Question: My application runs fine, the error in visual studio is just driving me crazy. The actual error is:
> Could not find a part of the path 'C:\Program Files (x86)\Microsoft Visual Studio 12.0\Common7\IDE\emailTemplates'.
My program starts up, and populates a combo box with all of the .msg files in a directory relative to the application. like i said, it compiles and runs fine. I have tried rebuilding, cleaning, etc. nothing works. cleaning seems to fix it, until I build it again. What is going on??

Main Window:
'''
<Window x:Class="abfsEmailGenerator.MainWindow"
xmlns="http://schemas.microsoft.com/winfx/2006/xaml/presentation"
xmlns:x="http://schemas.microsoft.com/winfx/2006/xaml"
xmlns:custom ="clr-namespace:abfsEmailGenerator"
Title="MainWindow" Height="700" Width="600">
<Grid>
<Grid.RowDefinitions>
<RowDefinition Height="Auto"/>
<RowDefinition Height="Auto"/>
<RowDefinition Height="Auto"/>
<RowDefinition Height="Auto"/>
</Grid.RowDefinitions>
<Expander x:Name="emailSelectExpander" Header="Select Email" HorizontalAlignment="Right" Width="592">
<custom:HtmlViewer></custom:HtmlViewer>
</Expander>
</Grid>
</Window>
'''
HtmlViewer:
'''
<UserControl x:Class="abfsEmailGenerator.HtmlViewer"
xmlns="http://schemas.microsoft.com/winfx/2006/xaml/presentation"
xmlns:x="http://schemas.microsoft.com/winfx/2006/xaml"
xmlns:mc="http://schemas.openxmlformats.org/markup-compatibility/2006"
xmlns:d="http://schemas.microsoft.com/expression/blend/2008"
mc:Ignorable="d"
d:DesignHeight="600" d:DesignWidth="600">
<Grid>
<Grid.RowDefinitions>
<RowDefinition Height="Auto"/>
<RowDefinition Height="Auto"/>
<RowDefinition Height="*"/>
<RowDefinition Height="Auto"/>
</Grid.RowDefinitions>
<Grid.ColumnDefinitions>
<ColumnDefinition Width="Auto"/>
<ColumnDefinition Width="28*"/>
<ColumnDefinition Width="243*"/>
</Grid.ColumnDefinitions>
<Label Margin="3" Grid.Row="0">CC:</Label>
<TextBox x:Name="ccText" Margin="3" Grid.Column="1" Grid.Row="0" Grid.ColumnSpan="2" />
<Label Margin="3" Grid.Row="1">Subject:</Label>
<TextBox x:Name="subjectText" Margin="3" Grid.Column="1" Grid.Row="1" Grid.ColumnSpan="2"/>
<WebBrowser Margin="3,3,3,33" x:Name="bodyBrowser" Grid.Row="2" Grid.ColumnSpan="3" VerticalAlignment="Stretch" Height="500" Grid.RowSpan="2"></WebBrowser>
<ComboBox x:Name="emailSelector" Grid.Row="3" Grid.Column="0" Margin="3" Grid.ColumnSpan="3" DropDownClosed="emailSelector_DropDownClosed"/>
</Grid>
'''
HtmlViewer Code:
'''
namespace abfsEmailGenerator
{
/// <summary>
/// Interaction logic for HtmlViewer.xaml
/// </summary>
public partial class HtmlViewer : UserControl
{
outlook.Application oApp = new outlook.Application();
private Dictionary<string, Dictionary<string, dynamic>> emailDict = new Dictionary<string, Dictionary<string, dynamic>>();
public HtmlViewer()
{
InitializeComponent();
populateCb();
}
private void populateCb()
{
string emailFolder = AppDomain.CurrentDomain.BaseDirectory + "/emailTemplates";
emailDict.Clear();
emailSelector.ItemsSource = null;
foreach (var file in Directory.EnumerateFiles(emailFolder, "*.msg", SearchOption.AllDirectories))
{
...
}
}
}
'''
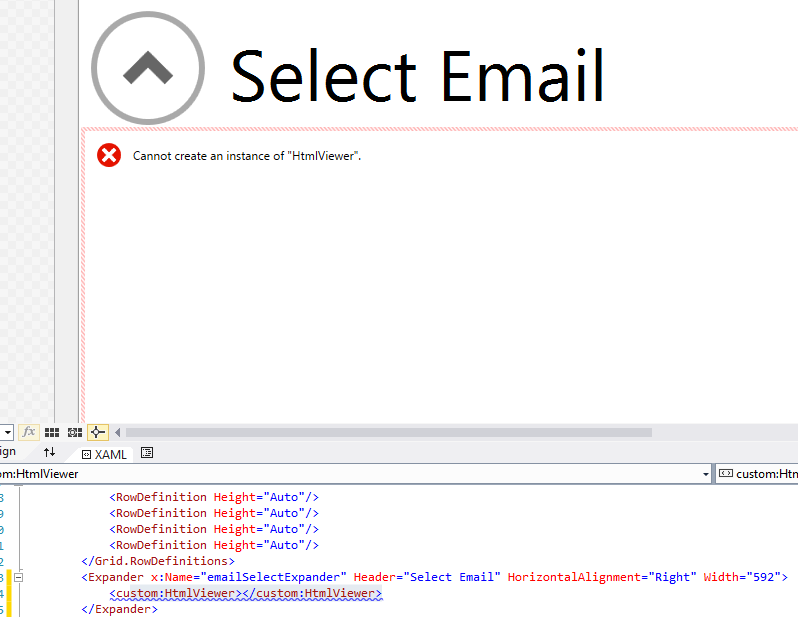
Answer: > Cannot create instance of 'HTMLViewer'.
In design mode you don't want the control trying to do work other than setting up the basic look and feel of the control.
To keep operational activities to a minimum, which may create null instance failures, its best to segregate code which has a high possibility of failure as such:
'''
public HtmlViewer()
{
InitializeComponent();
if (!DesignerProperties.GetIsInDesignMode(this)) // If NOT in design mode...do work.
populateCb();
}
'''
Depending on how the dependency properties are setup, they may not be handling null properly and causing issues; if so the above code could apply.